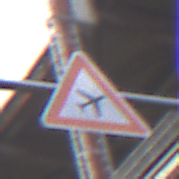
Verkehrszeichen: FlugbetriebLinks
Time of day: MorningAfternoon
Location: Outdoor (Urban)
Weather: PartlyCloudy
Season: NotSpecified
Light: Natural